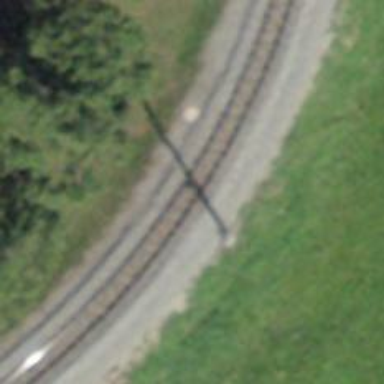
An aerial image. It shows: Narrow-gauge railway with 1 track. The tracks are electrified with contact line.